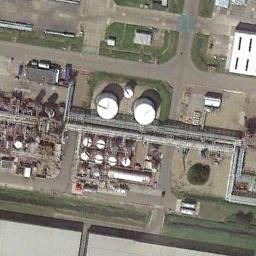
Label: storage tanks